Question: I have cart in my top menu, using 'push-right' and my problem is that the dropdown bubble falls out of the page. I am trying to align the bubble right, so that it right-aligns with 'click'
like this

HTML:
'''
<div class="cart pull-right">
<ul class="nav">
<li class="dropdown">
<a class="dropdown-toggle" data-toggle="dropdown" href="#">CLICK</a>
<div class="dropdown-menu">
STUFF
</div>
</li>
</ul>
</div>
'''
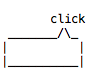
Answer: (Update June 2022)
'dropdown-menu-right' has been replaced with 'dropdown-menu-end'
'''
<div class="dropdown-menu dropdown-menu-end">
STUFF
</div>
'''
<URL>
Adding the class .dropdown-menu-right to the same div containing the class dropdown-menu:
'''
<div class="dropdown-menu dropdown-menu-right">
STUFF
</div>
'''
<URL>
Add the class .pull-right to the same div containing the class dropdown-menu
'''
<div class="dropdown-menu pull-right">
STUFF
</div>
'''
This seems to work for me using bootstrap 3.0